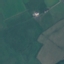
Label: Pasture